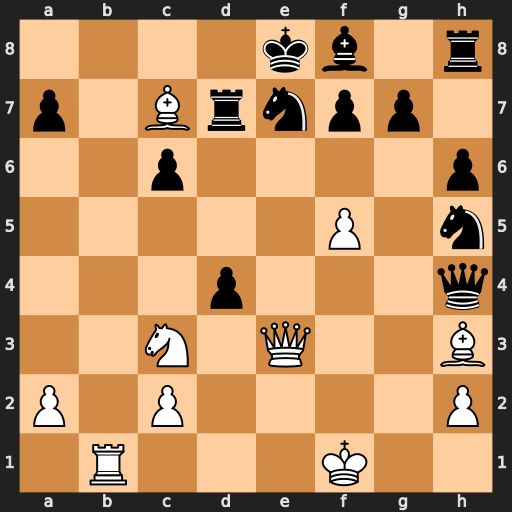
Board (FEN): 4kb1r/p1Brnpp1/2p4p/5P1n/3p3q/2N1Q2B/P1P4P/1R3K2
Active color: w
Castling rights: k
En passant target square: -
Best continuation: Rb8+ Rd8 Rxd8#